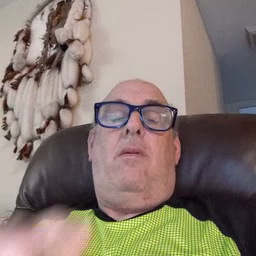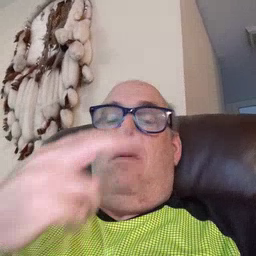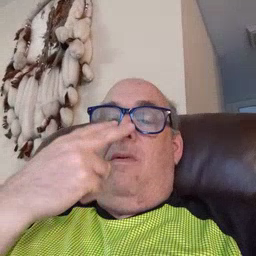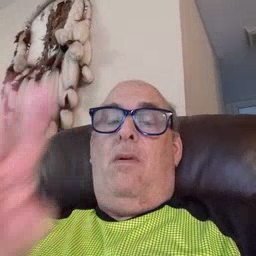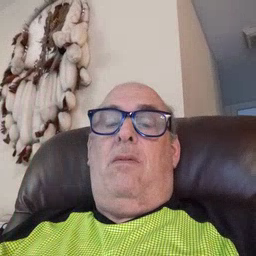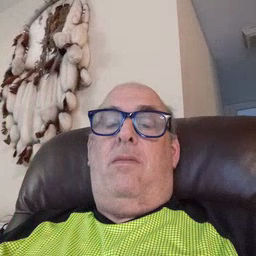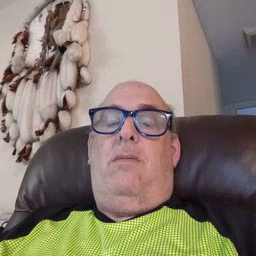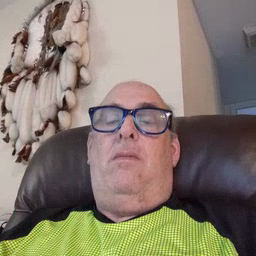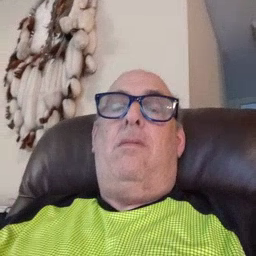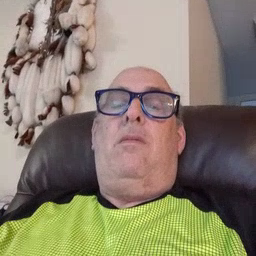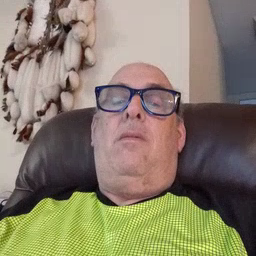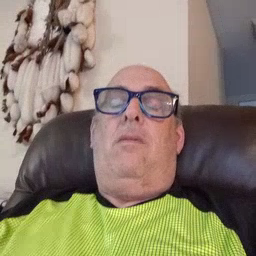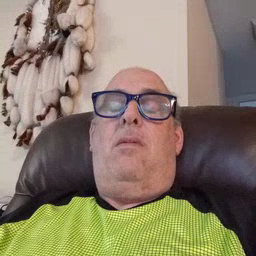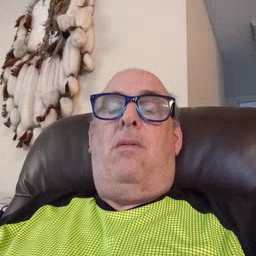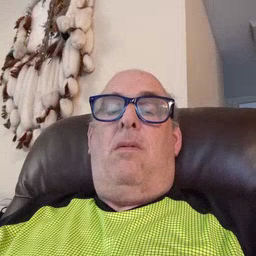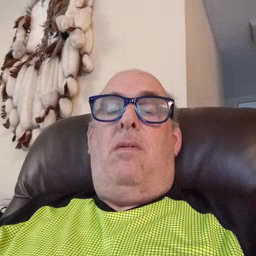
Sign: look